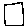
Label: square